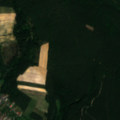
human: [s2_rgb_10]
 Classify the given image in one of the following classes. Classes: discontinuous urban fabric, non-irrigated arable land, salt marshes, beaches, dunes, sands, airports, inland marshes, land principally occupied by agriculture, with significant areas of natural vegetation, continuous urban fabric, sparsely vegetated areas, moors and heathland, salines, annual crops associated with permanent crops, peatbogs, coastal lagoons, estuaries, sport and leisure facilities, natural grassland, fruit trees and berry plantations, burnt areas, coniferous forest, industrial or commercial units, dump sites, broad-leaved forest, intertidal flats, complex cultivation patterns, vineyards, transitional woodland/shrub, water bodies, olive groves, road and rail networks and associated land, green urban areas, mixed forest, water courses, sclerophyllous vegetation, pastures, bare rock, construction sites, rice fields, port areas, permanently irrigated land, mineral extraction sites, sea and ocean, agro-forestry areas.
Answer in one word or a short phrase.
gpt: discontinuous urban fabric, non-irrigated arable land, complex cultivation patterns, broad-leaved forest, mixed forest